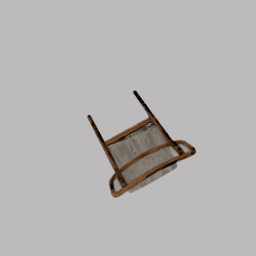
Label: furniture